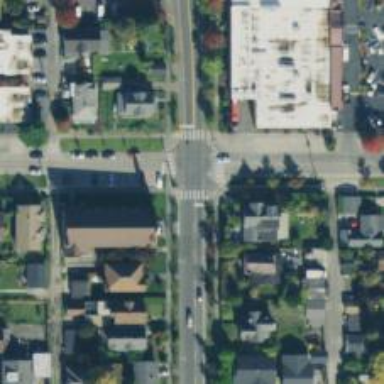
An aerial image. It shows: Marked uncontrolled road crossing.